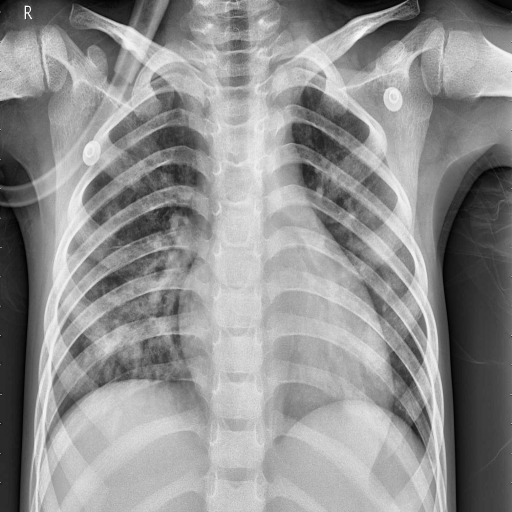
Finding: PNEUMONIA